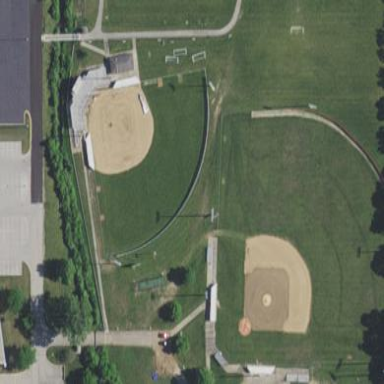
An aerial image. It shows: Baseball pitch for leisure land activities.